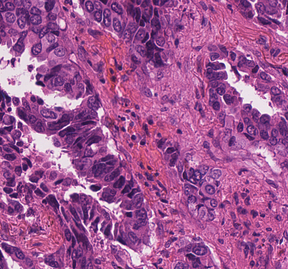
Tumor epithelial tissue: yes
Tumor-associated stroma tissue: yes
Normal tissue: no